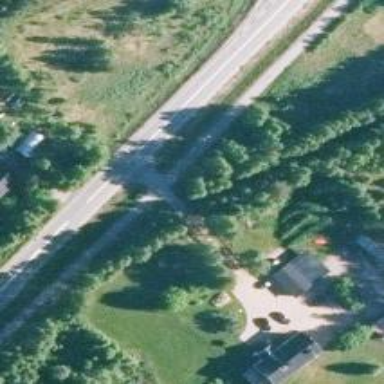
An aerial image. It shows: Cycleway.